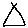
Label: triangle